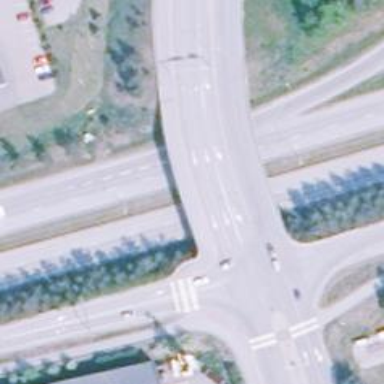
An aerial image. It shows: Asphalt cycleway on bridge.